Question: Good Morning everybody,
Today I wanna concern about the topic "Image Manipulation in C++".
So far I am able to filter all the noisy stuff out of the picture and change the color to black and white.
But now I have two questions.
:
Below you see a screenshot of the image. What is the best way to find out how to rotate the text. In the end it would be nice if the text is horizontal. Does anybody have a good link or an example.

How to go on? Do you think I should send the image to an "Optical Character Recognizer" or should I filter out each letter ?
If the answer is what is the smallest ocr lib? All libs I found so far seem to be overpowered and difficult to implement in an existing project. (like gocr or tesseract)
If the answer is what is the best way to save each letter as an own image? Shoul i search for an white pixel an than go from pixel to pixel an save the coordinates in an 2D Array? What is with the letter "i" ;)
Thanks to everybody who will help me to find my way!Sorry for the strange english above. I'm still a language :-)
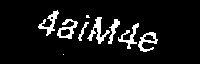
Answer:
You may Google for it (lot of references). A nice paper <URL>, showing for example how to get this:

An easy way to start (but not as good as the previously mentioned), is to perform a <URL>: